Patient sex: M
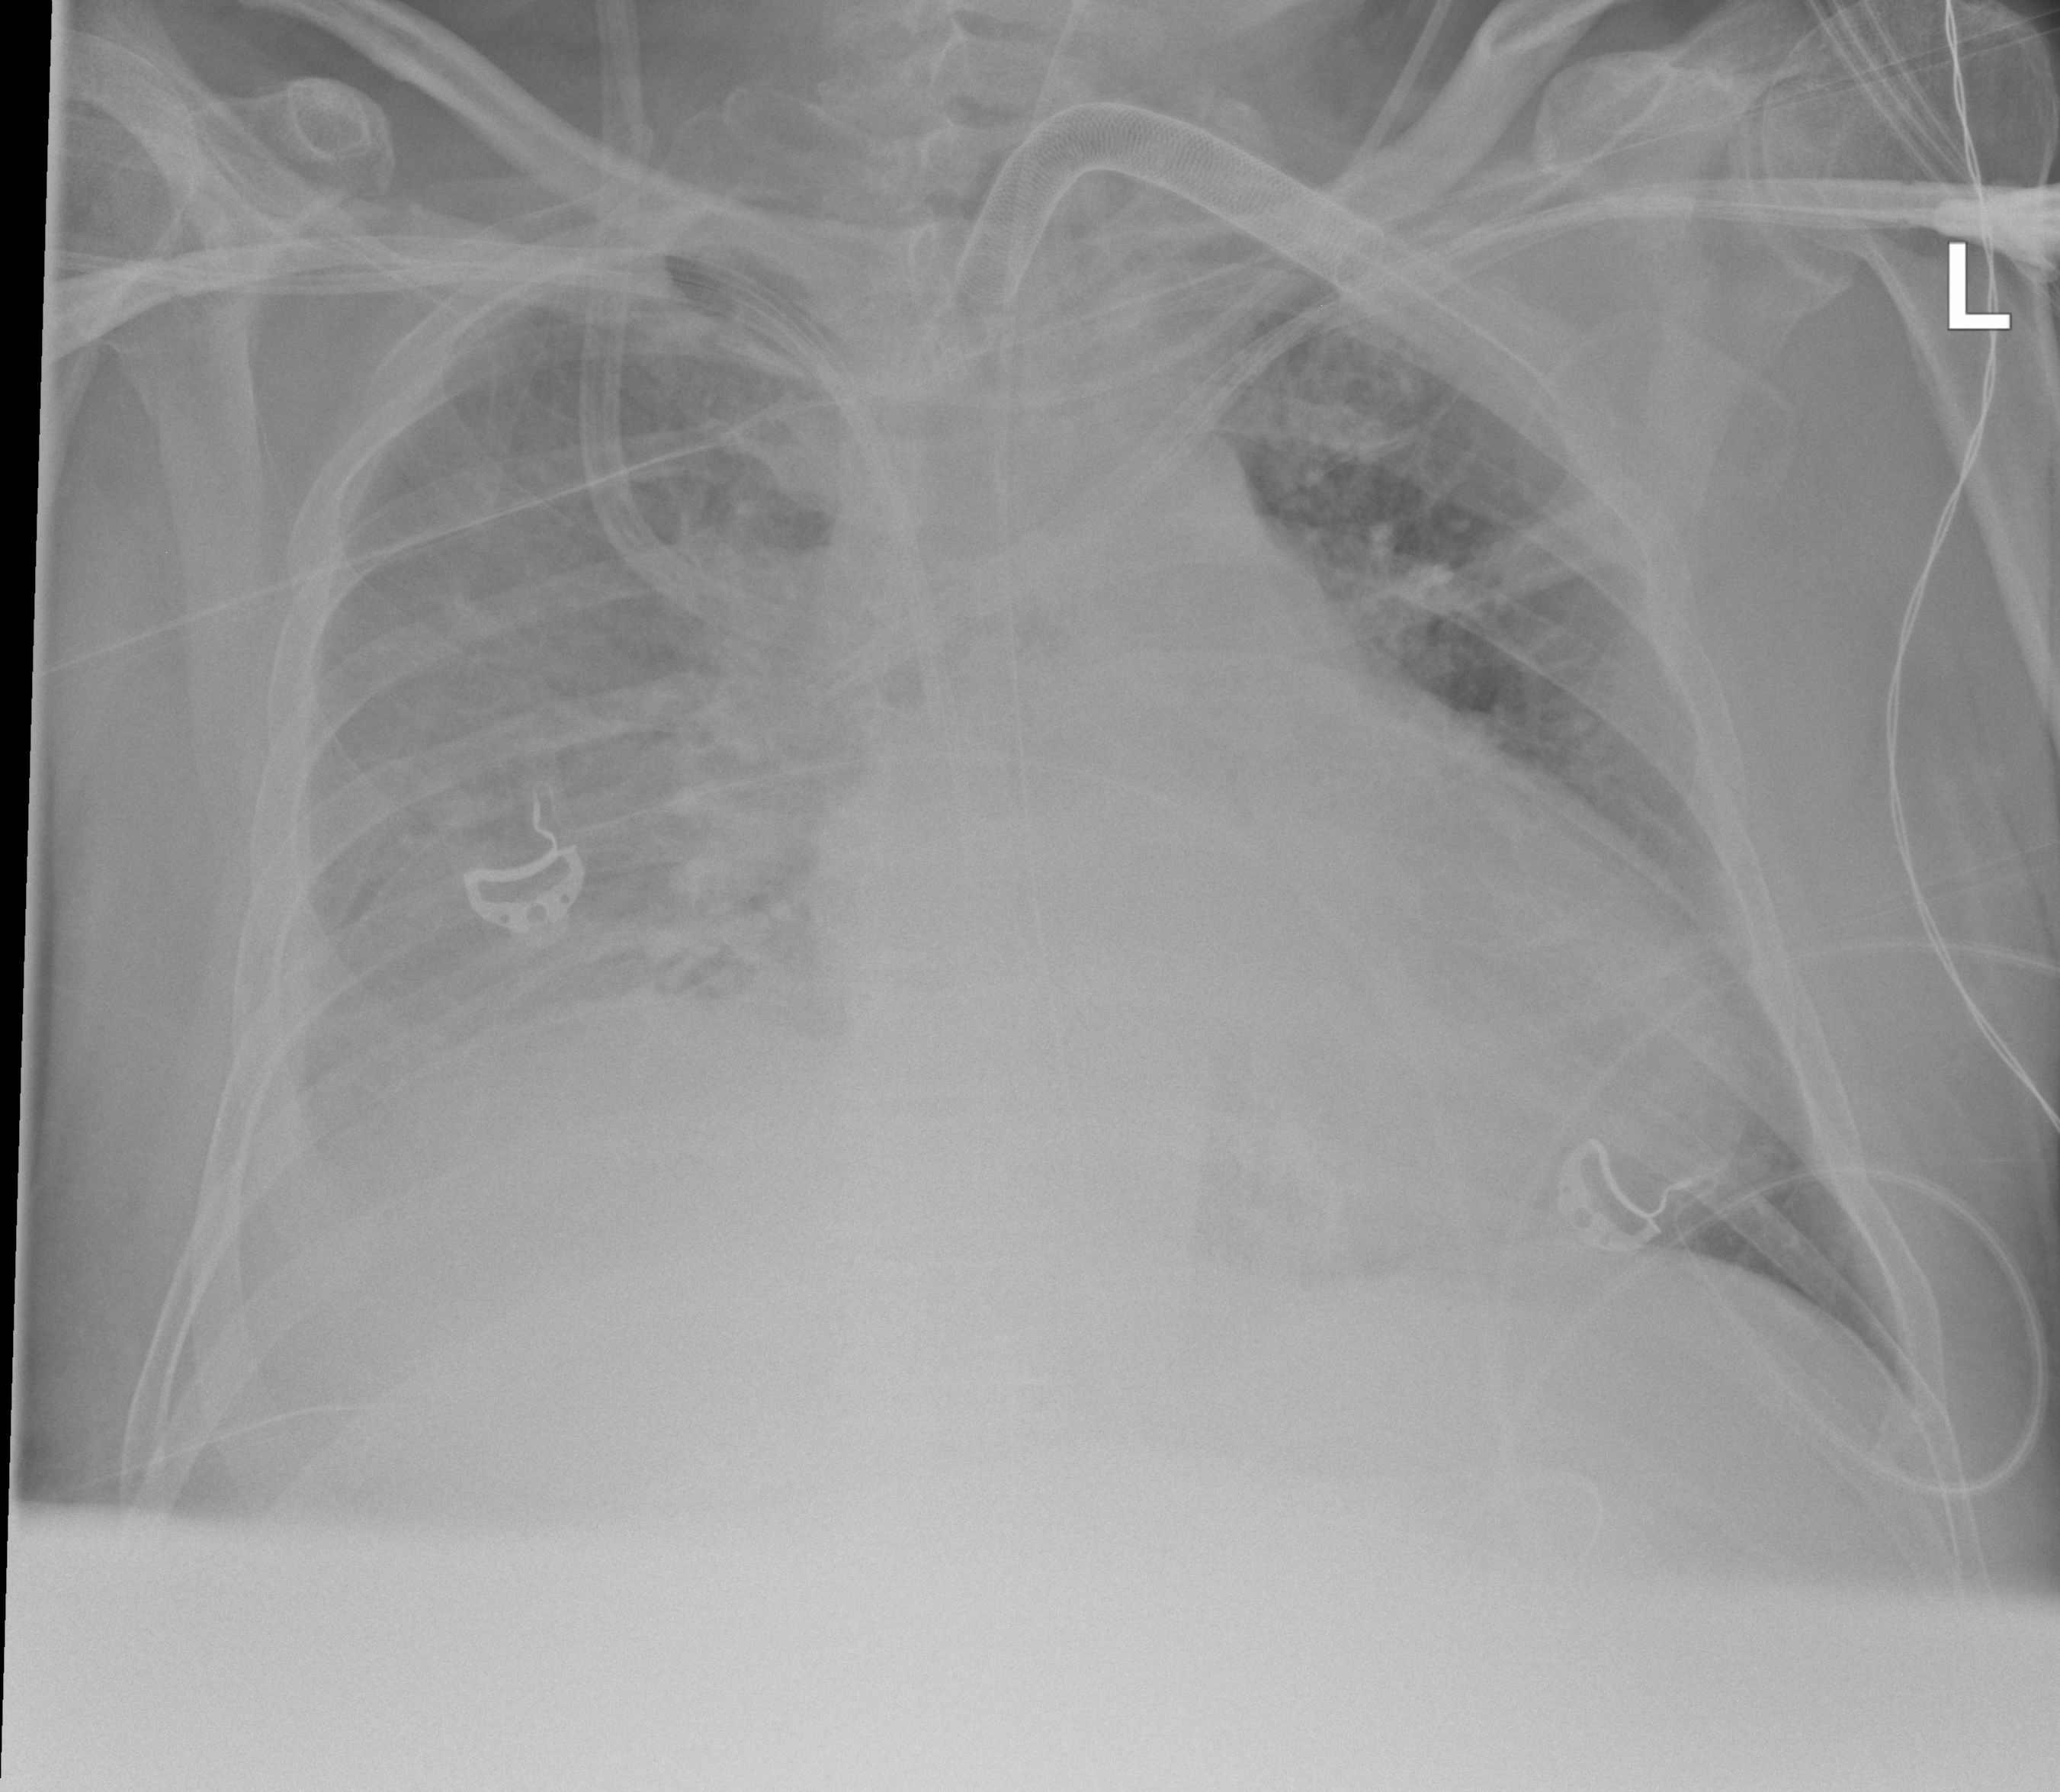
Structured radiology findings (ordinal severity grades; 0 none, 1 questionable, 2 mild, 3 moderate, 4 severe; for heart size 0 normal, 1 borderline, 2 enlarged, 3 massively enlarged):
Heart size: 2
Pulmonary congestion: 0
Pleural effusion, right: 0
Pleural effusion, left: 0
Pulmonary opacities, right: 2
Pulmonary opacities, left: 0
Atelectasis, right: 2
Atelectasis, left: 2